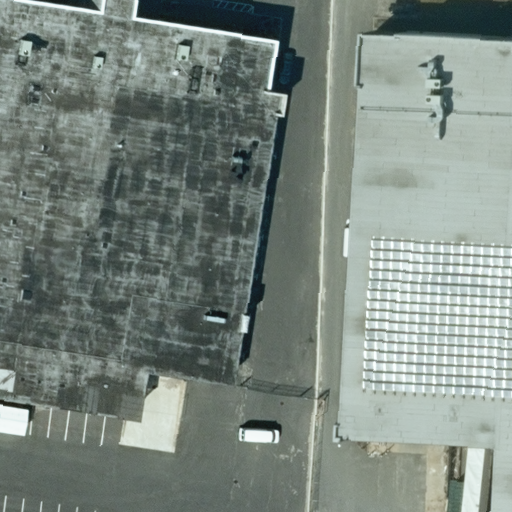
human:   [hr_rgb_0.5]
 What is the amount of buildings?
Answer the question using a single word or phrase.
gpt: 3

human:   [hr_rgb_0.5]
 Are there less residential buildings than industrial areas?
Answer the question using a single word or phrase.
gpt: yes

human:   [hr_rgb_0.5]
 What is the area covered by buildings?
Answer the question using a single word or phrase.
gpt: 6231m2

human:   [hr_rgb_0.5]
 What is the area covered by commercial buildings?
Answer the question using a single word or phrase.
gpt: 0m2

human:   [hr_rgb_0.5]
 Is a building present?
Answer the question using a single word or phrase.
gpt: yes

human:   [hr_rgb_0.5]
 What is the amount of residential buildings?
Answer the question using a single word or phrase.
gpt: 0

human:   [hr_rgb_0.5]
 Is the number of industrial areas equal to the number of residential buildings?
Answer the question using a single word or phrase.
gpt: no

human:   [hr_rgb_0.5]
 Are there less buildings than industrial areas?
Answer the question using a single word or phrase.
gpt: no

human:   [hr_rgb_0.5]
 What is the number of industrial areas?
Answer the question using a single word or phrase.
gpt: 1

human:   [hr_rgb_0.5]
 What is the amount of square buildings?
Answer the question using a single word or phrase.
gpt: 0

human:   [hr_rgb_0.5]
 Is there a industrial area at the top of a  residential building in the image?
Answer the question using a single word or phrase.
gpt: no

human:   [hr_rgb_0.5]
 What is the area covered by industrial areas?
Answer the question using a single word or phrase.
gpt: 10623m2

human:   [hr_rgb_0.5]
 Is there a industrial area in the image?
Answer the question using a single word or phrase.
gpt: yes

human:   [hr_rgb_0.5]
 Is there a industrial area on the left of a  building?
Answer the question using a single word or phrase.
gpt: no

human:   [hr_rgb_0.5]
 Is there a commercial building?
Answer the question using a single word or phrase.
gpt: no

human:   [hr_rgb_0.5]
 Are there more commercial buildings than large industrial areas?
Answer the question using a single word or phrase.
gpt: no

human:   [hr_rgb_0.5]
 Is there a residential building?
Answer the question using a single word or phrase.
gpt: no

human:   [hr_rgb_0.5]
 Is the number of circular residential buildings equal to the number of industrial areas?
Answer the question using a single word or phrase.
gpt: no

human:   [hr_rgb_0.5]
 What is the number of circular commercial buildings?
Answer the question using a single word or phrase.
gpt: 0

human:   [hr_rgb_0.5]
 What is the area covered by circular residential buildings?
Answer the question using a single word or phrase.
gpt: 0m2

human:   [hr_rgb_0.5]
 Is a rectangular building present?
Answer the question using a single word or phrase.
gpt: yes

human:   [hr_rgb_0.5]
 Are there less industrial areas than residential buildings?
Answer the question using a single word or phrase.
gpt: no

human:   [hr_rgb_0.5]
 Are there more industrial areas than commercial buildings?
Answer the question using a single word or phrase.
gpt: yes

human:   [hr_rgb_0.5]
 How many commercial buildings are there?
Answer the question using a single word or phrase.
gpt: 0

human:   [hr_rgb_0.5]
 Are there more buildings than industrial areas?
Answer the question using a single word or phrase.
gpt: yes

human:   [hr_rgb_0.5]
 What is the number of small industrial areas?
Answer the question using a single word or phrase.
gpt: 0

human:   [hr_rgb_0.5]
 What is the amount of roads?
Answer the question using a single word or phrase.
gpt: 0

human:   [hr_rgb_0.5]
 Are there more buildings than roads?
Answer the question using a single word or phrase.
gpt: yes

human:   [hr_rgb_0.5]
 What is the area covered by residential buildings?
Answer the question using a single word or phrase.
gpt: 0m2

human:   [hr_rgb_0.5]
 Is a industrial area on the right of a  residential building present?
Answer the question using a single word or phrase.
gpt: no

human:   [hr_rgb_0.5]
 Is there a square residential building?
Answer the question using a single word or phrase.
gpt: no

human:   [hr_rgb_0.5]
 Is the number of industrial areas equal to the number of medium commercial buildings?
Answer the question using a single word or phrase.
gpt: no

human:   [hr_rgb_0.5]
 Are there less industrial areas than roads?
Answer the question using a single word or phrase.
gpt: no

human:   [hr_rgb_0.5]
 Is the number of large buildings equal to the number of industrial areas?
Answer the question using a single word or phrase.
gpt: no

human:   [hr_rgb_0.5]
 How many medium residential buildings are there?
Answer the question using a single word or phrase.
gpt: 0

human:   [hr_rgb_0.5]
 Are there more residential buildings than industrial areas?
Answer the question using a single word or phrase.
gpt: no

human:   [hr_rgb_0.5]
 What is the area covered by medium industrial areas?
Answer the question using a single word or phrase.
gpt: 0m2

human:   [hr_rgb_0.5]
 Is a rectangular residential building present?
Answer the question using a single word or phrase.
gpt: no

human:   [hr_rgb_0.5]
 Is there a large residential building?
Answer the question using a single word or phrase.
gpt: no

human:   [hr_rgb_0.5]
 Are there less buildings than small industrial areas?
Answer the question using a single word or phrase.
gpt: no

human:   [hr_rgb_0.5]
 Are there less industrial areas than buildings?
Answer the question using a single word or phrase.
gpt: yes

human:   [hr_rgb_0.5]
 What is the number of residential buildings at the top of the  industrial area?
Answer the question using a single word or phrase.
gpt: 0

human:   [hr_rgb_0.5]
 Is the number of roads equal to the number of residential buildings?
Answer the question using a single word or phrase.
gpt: yes

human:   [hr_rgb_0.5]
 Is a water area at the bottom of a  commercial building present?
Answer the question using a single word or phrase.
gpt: no

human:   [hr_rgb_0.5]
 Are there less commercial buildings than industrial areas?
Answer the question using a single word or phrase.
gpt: yes

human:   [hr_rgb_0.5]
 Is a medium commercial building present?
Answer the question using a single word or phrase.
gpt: no

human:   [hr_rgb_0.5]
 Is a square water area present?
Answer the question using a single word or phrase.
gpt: no

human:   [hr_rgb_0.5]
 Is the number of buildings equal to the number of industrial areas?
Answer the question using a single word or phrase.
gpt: no

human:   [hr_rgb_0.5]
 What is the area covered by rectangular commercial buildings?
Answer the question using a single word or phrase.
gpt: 0m2

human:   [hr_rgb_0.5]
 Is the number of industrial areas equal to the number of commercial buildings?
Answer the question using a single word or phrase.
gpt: no

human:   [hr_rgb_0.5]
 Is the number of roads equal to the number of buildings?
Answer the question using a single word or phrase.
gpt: no

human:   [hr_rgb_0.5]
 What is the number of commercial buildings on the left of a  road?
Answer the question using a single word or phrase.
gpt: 0

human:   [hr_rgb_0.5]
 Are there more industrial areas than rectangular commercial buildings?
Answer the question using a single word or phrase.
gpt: yes

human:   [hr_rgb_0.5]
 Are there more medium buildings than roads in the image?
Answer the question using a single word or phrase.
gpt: no

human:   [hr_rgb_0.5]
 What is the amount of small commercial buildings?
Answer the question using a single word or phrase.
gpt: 0

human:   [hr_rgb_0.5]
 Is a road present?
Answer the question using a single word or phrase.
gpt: no

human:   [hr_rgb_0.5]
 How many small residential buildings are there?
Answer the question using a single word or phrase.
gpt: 0

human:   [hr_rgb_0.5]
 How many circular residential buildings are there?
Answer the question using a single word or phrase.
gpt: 0

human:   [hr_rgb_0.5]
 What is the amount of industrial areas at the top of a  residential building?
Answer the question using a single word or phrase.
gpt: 0

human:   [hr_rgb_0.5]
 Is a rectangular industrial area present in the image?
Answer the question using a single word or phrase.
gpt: yes

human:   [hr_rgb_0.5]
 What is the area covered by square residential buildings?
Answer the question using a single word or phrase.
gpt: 0m2

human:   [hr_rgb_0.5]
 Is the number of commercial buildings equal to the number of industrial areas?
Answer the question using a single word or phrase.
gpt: no

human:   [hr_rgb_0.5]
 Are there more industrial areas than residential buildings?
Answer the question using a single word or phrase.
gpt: yes

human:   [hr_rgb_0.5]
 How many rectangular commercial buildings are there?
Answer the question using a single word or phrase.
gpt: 0